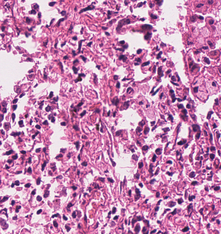
Tumor epithelial tissue: no
Tumor-associated stroma tissue: no
Normal tissue: yes